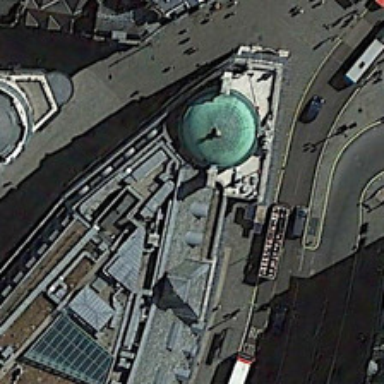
A church is near two roads .